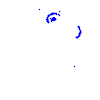
Particle: kaon